Question: In this question it answered how to add two different datasets,
<URL>
I tried that kind of approach and here is my expression
'''
=First(Fields!count.Value, "remclass1")+First(Fields!count.Value, "db_IACS")
'''
the problem is that only the first value is being Calculated like this

I added the Pulled out to the Expired , i want it to be added per Row
only the first part
'''
Column 7 (Count) = Column1(Count) + Column 4 (count) //**per Row**
The value of row 1 column 7 would be column 1 + column 4 row 1
the value of row 2 column 7 would be column 1 + column 4 row 2
'''
The Pulled out table
(Consists of Count, Grams, Principal) are on the data set
and the Expired table(Consists of Count,Grams,Prinicipal) are in the dataset
So any help how to do it? how to add the two columns (in a different dataset)
Thanks :)
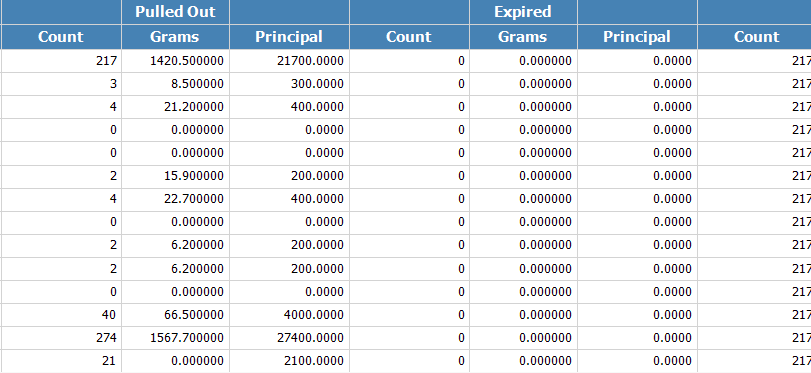
Answer: You could do this in SQL, as follows:
'''
SELECT db_IACS.count as PulledOut_Count, db_IACS.Grams AS PulledOut_Grams, db_IACS.Principle AS PulledOut_Principle,
remclass1.count as remclass1_Count, remclass1.Grams AS remclass1_Grams, remclass1.Principle AS remclass1_Principle
FROM db_AICS
LEFT OUTER JOIN remclass1 ON db_IACS.Id = remclass1.Id
'''
Then just deal with everything in the one dataset.